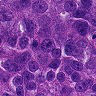
Metastatic tissue present: yes